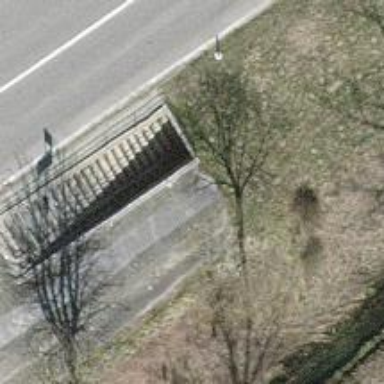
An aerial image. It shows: Tunneled path.